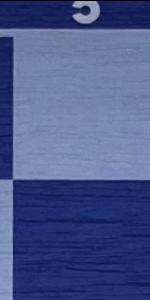
Label: Empty